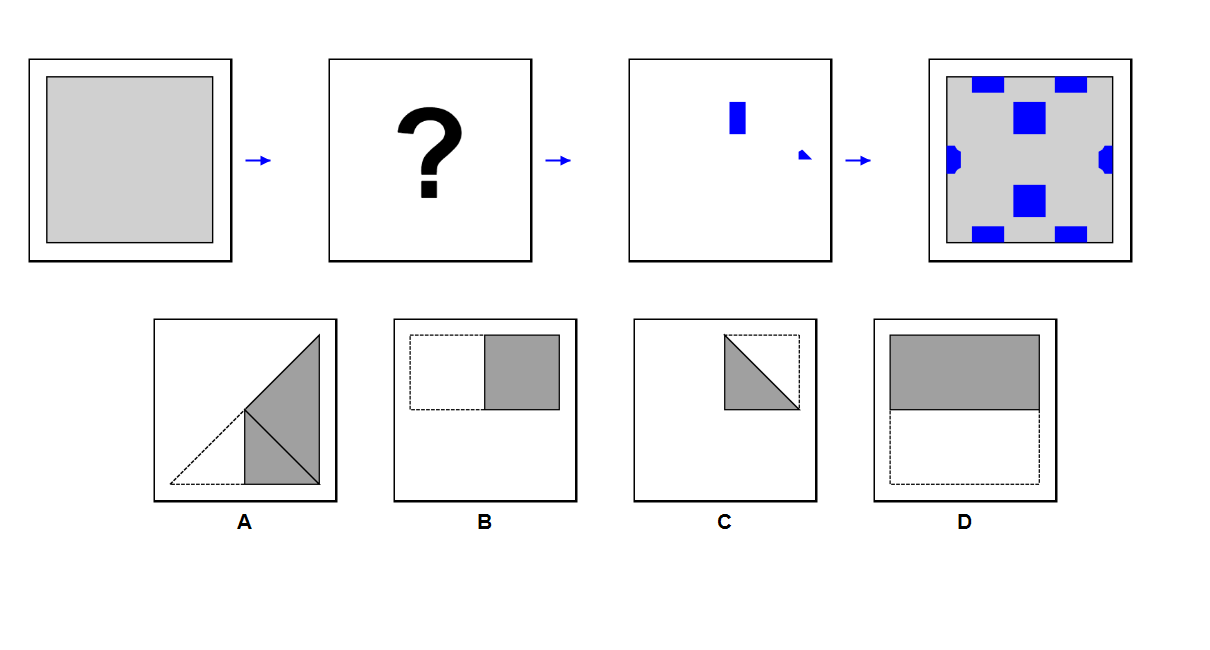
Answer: A